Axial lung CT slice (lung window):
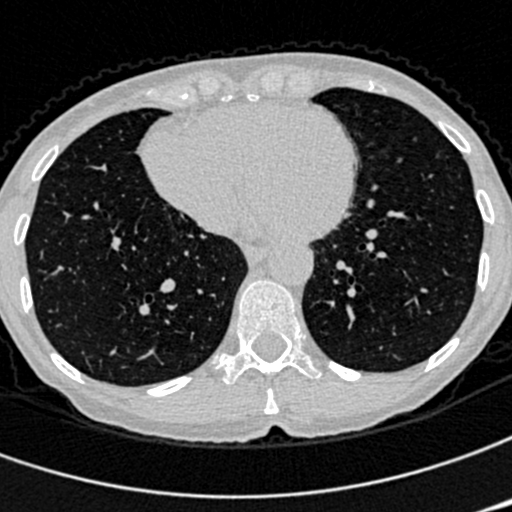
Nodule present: no